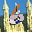
Label: 6